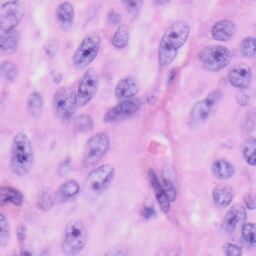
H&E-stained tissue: Skin